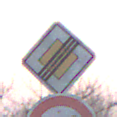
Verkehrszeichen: EndeVorfahrtsstrasse
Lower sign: Geschwindigkeit100
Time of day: SunriseSunset
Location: Outdoor (Nature)
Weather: Clear
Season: NotSpecified
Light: Natural